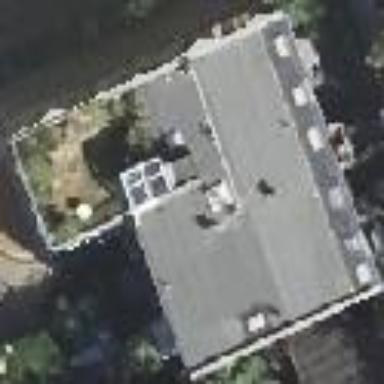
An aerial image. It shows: Building with apartments featuring unique double saltbox roof shape.